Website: macys
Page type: billing-address
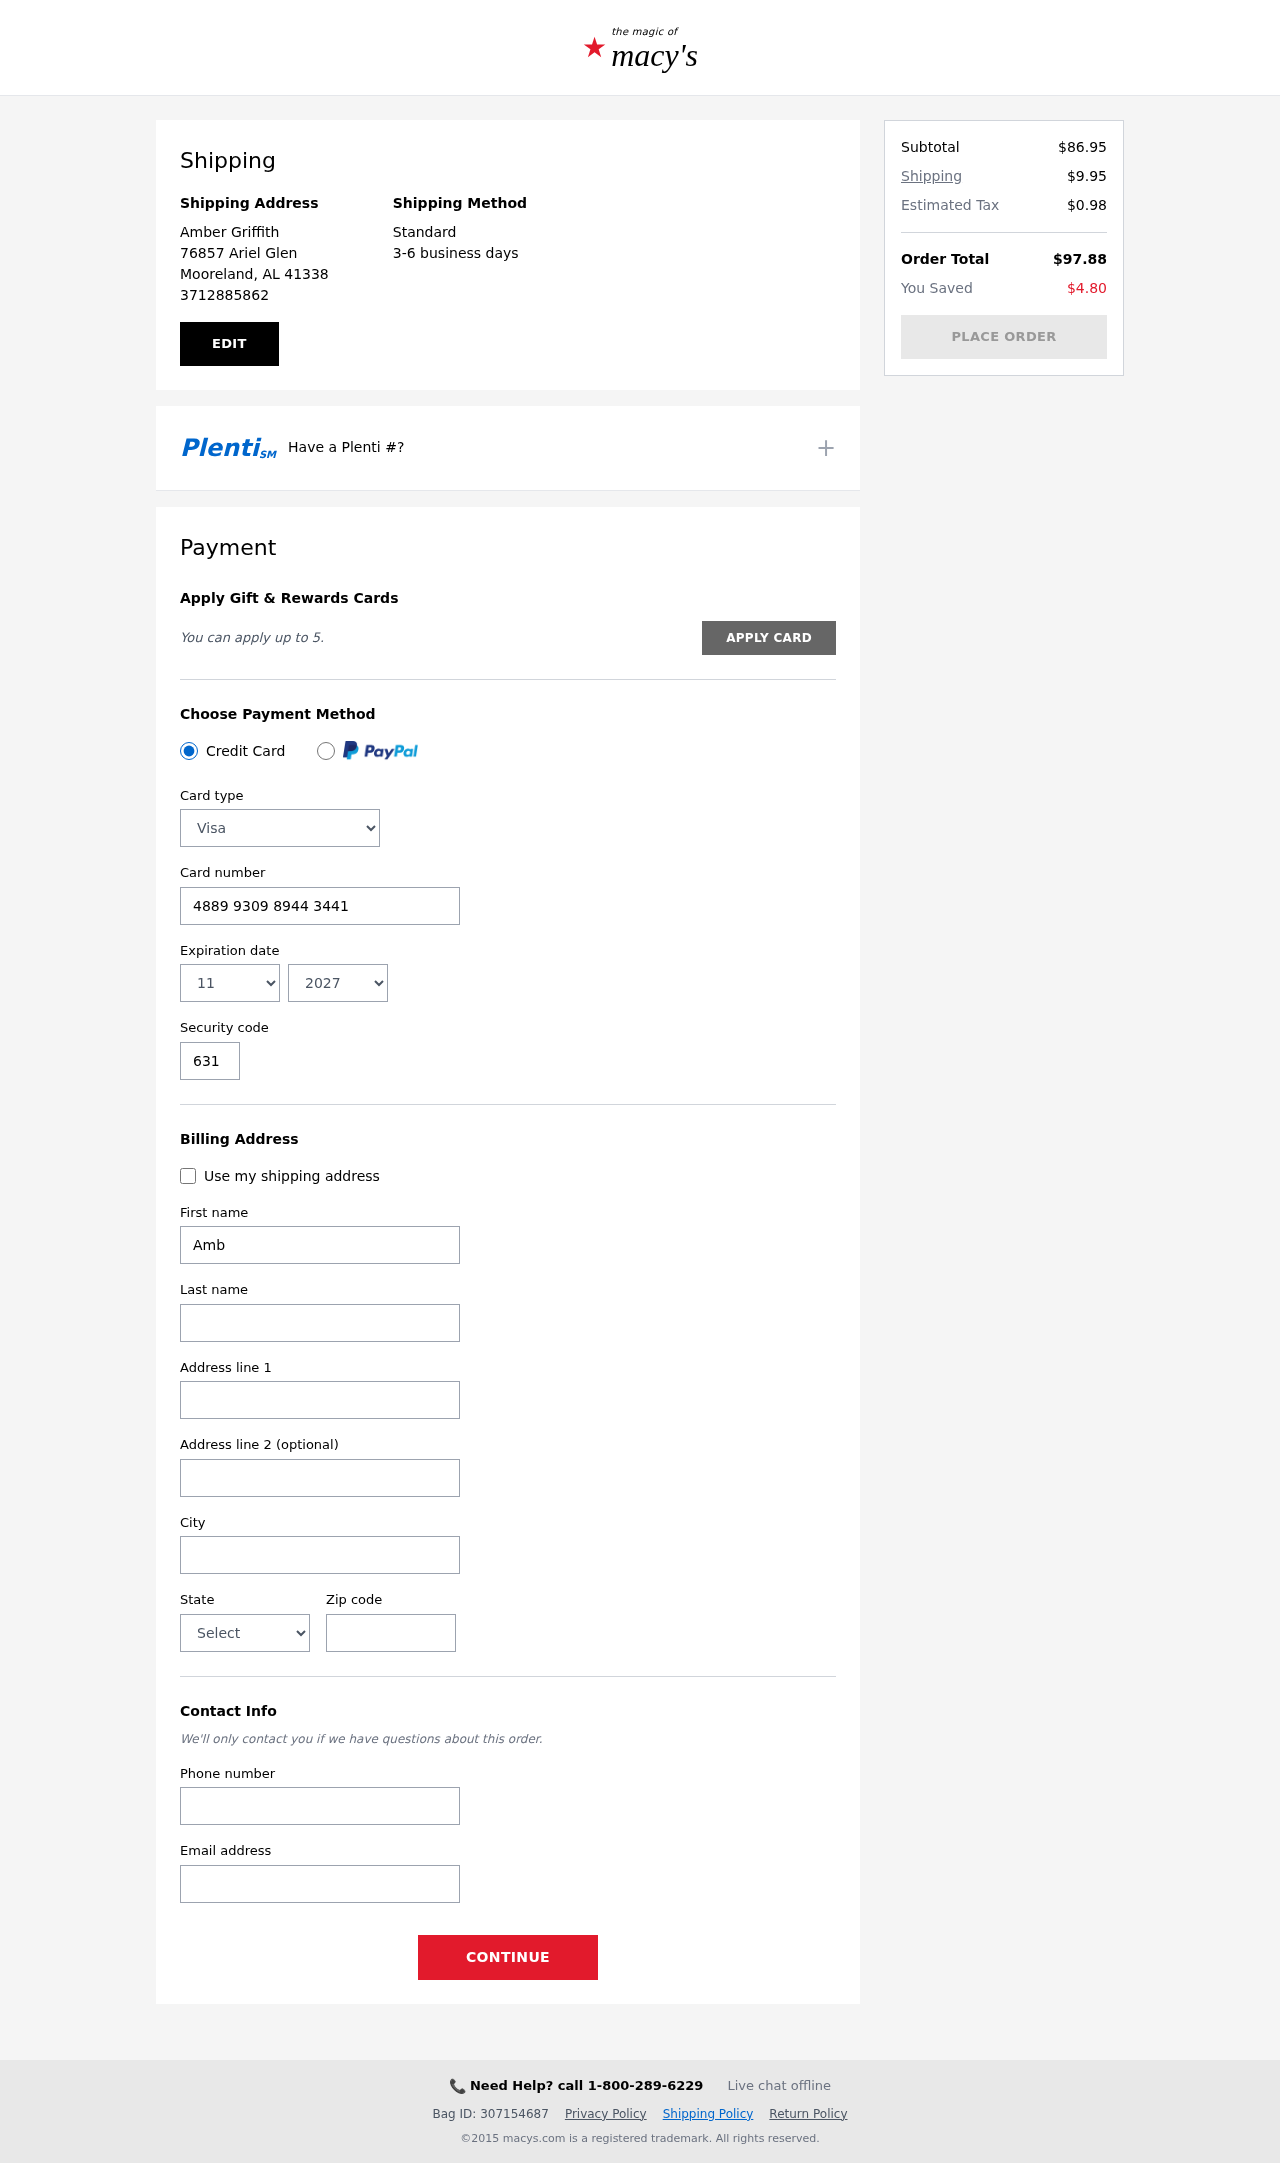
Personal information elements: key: PII_CARD_CVV
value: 631
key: PII_CARD_EXPIRY_MONTH
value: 11
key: PII_CARD_EXPIRY_YEAR
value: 27
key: PII_CARD_NUMBER
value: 4889 9309 8944 3441
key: PII_CARD_TYPE
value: Visa
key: PII_CITY
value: Mooreland
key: PII_CITY_STATE_ZIP
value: Mooreland, AL 41338
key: PII_EMAIL
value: ambergriffith@yahoo.com
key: PII_FIRSTNAME
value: Amber
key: PII_FULLNAME
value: Amber Griffith
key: PII_LASTNAME
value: Griffith
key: PII_PHONE
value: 3712885862
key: PII_POSTCODE
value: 41338
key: PII_STATE
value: Alabama
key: PII_STREET
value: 76857 Ariel Glen
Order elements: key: ORDER_SUBTOTAL
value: $86.95
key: ORDER_SHIPPING_COST
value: $9.95
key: ORDER_TAX
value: $0.98
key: ORDER_TOTAL
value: $97.88
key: ORDER_SAVINGS
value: $4.80